Question: Iam working on small booking room system. In my solution I have a Reservation (Entity) which holds reference to ReservationTerm (value object).
Reservation term is of 3 types - simple reservation term (which stands for simple from-to); period reservation term (which stands for period repetition); and composite term (which should aggregate forementioned terms);

And here is my problem. I dont know if i should treat 'ReservationTerm' as object with identity or only value object. For me its importatnt to read values from it, but, i dont know how its gonna behave when I try to aggregate other 'ReservationTerms' with 'CompositeTerm'.
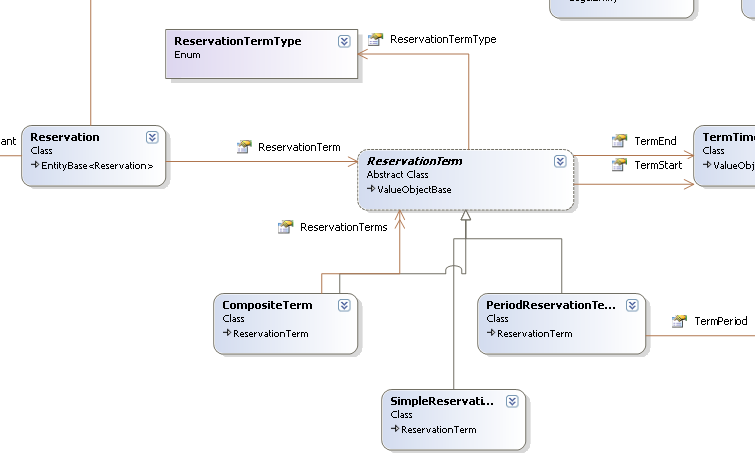
Answer: Not only can a value object can hold another value object, it can hold entities.
In terms of how you model 'ReservationTerm' - does it have an identity of its own or can it be fully described by its state? If the former, it should be an entity, if the latter, a value type.